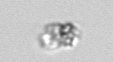
Label: detritus